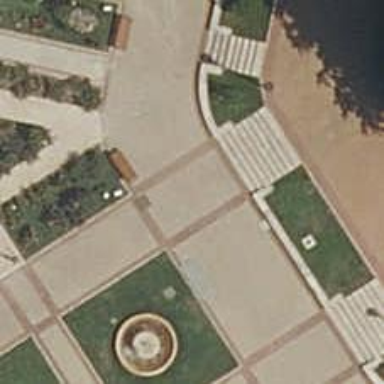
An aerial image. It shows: Steps made of paving stones.